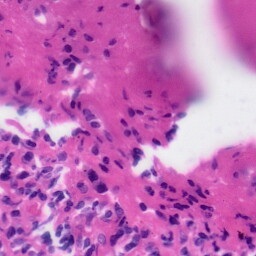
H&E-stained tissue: Tonsil